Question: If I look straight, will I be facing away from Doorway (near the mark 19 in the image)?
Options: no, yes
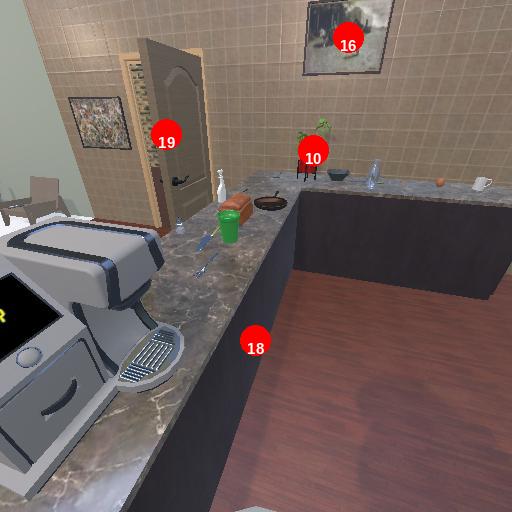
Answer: no